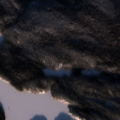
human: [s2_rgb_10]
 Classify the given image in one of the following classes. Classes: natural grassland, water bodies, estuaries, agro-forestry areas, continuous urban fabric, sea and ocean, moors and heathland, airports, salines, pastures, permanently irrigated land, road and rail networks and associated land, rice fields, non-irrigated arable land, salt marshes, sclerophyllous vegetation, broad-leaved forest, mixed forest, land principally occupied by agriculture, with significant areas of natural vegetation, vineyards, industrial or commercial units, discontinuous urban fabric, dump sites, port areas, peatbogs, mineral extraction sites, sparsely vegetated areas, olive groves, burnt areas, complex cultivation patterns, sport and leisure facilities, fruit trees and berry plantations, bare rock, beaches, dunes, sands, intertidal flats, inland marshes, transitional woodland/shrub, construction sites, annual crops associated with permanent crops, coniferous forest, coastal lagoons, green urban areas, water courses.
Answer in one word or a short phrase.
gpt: coniferous forest, mixed forest, water bodies